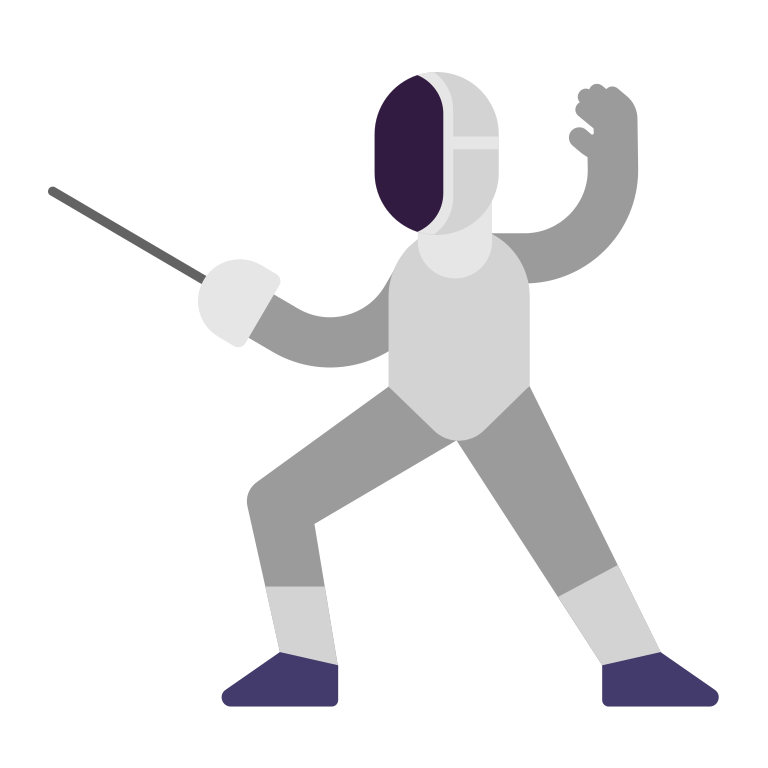
person fencing flat